Question: I am using osTicket and we'd like to change the default value on a combobox.
This is the code where the combobox is at:
'''
<tr>
<td width="160">
<?php echo __('Department'); ?>:
</td>
<td>
<select name="deptId">
<option value="" selected >&mdash; <?php echo __('Select Department'); ?>&mdash;</option>
<?php
if($depts=Dept::getDepartments()) {
foreach($depts as $id =>$name) {
echo sprintf('<option value="%d" %s>%s</option>',
$id, ($info['deptId']==$id)?'selected="selected"':'',$name);
}
}
?>
</select>
&nbsp;<font class="error"><?php echo $errors['deptId']; ?></font>
</td>
</tr>
'''
I'd like for the default to be 'Unassigned', which is one of the options in the combobox:

When I made the change, I ended up adding the value again and then it does not save it.
This is my change, which did not work right:
'''
<option value="" selected >Unassigned</option>
'''
Any suggestions?
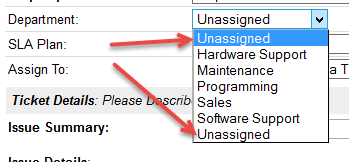
Answer: I think you could check within the foreach loop for the correct value then assign that value with the selected attribute.
'''
<?php
if($depts=Dept::getDepartments()) {
foreach($depts as $id =>$name) {
if($id === $info["deptId"]) {
echo '<option value="$id" selected="selected">$name</option>';
} else
{
echo '<option value="$id">$name</option>';
}
}
}
?>
'''